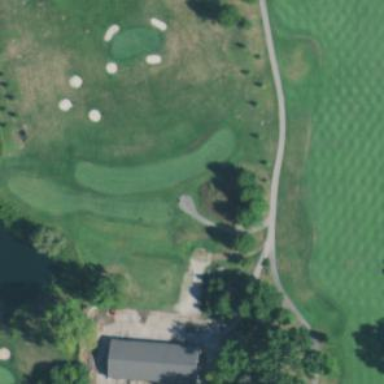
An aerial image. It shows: Grass area designated as golf tee.